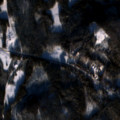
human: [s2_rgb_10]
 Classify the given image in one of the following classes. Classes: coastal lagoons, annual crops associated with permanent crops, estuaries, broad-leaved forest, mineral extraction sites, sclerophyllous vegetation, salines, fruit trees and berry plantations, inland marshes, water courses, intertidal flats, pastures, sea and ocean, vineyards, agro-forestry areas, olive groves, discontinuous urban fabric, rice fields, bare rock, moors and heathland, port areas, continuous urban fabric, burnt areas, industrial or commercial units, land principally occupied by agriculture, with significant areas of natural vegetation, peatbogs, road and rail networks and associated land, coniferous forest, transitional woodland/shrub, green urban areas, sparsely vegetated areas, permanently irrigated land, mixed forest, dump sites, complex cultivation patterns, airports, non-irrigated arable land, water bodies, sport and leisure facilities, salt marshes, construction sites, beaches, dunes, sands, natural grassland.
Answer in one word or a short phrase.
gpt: coniferous forest, transitional woodland/shrub